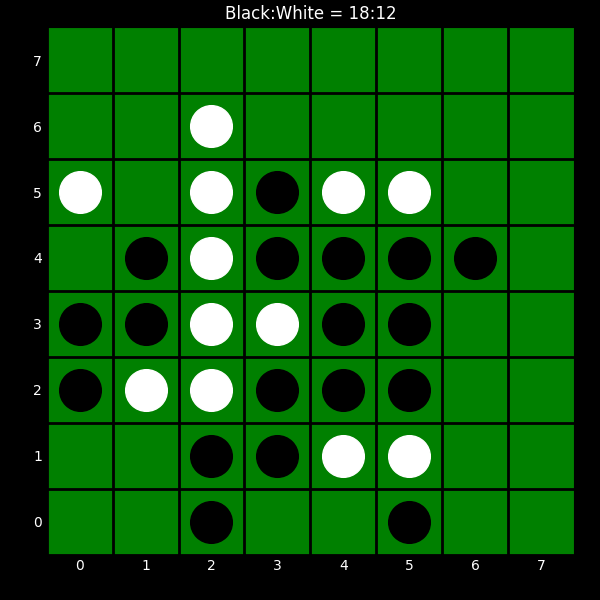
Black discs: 18
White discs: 12